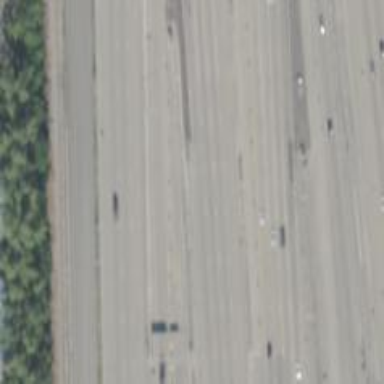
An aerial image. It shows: Motorway junction.